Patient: sex F, age 43
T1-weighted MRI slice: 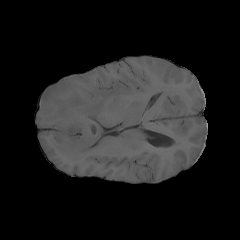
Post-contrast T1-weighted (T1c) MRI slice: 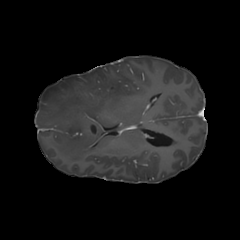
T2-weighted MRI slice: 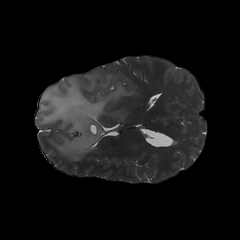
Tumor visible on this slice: yes
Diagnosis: Astrocytoma, IDH-mutant
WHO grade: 3